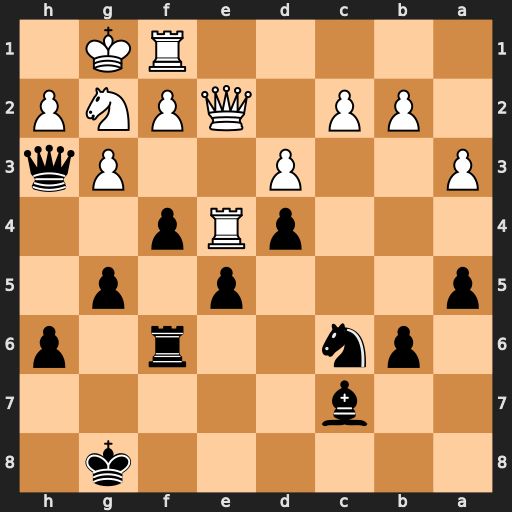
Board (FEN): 6k1/2b5/1pn2r1p/p3p1p1/3pRp2/P2P2Pq/1PP1QPNP/5RK1
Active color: b
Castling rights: -
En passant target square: -
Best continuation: f3 Qxf3 Rxf3